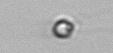
Label: flagellate